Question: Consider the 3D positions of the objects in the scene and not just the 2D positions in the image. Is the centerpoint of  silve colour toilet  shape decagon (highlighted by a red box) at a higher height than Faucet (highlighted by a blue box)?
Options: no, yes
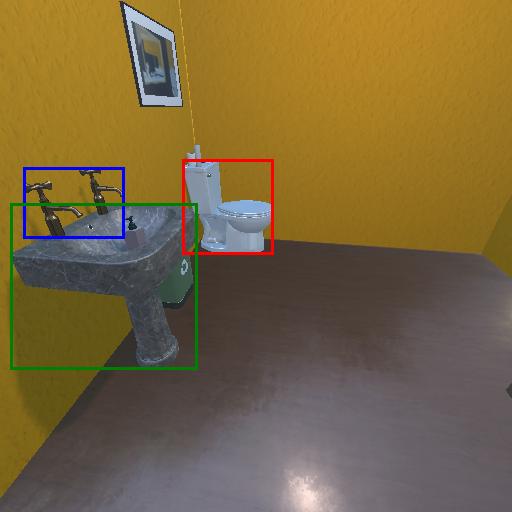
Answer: no